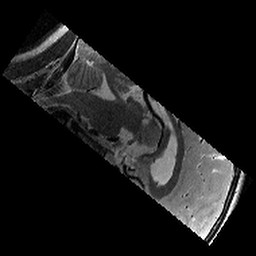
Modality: T2w
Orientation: sagittal
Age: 12
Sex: female
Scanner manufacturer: siemens
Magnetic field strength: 3 T
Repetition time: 8.46 s
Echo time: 0.067 s